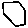
Label: hexagon